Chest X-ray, PA view. Patient: 11 years old, sex F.
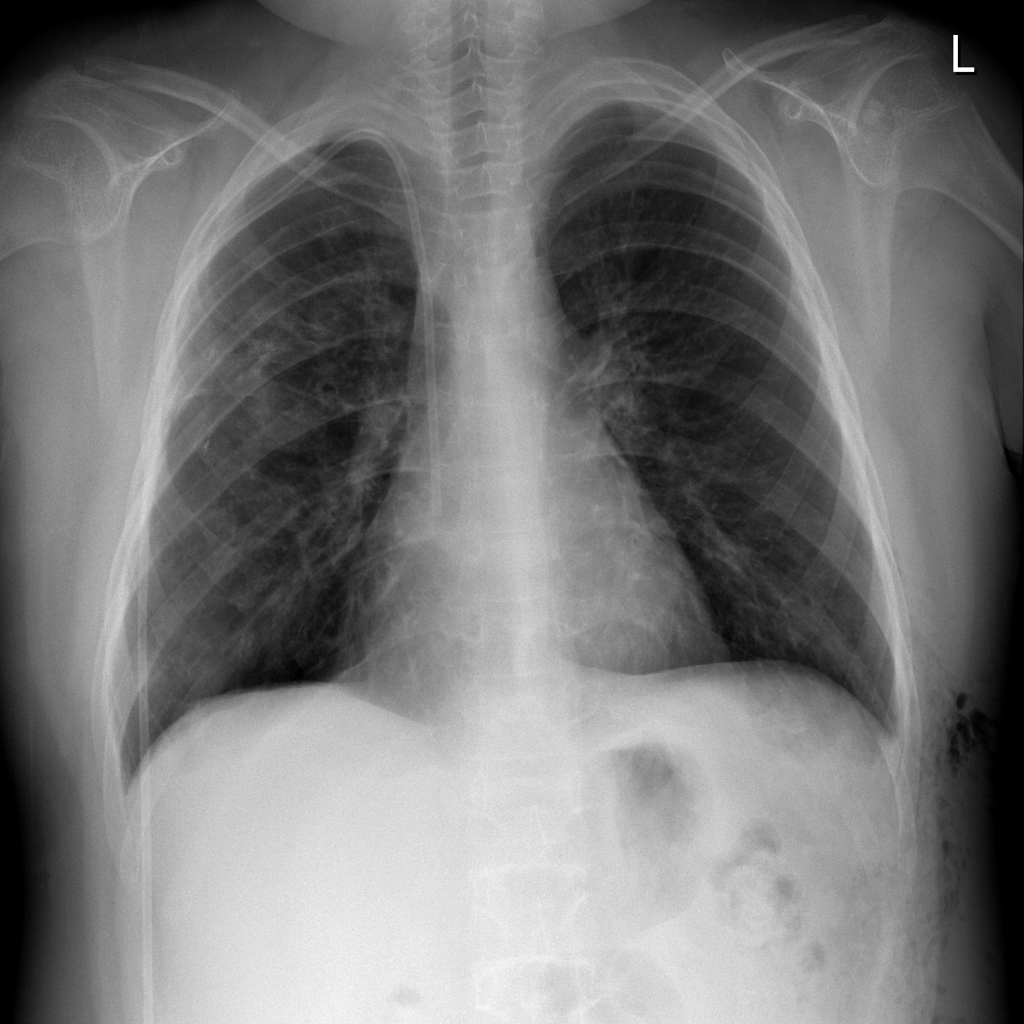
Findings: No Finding